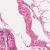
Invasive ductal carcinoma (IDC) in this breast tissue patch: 0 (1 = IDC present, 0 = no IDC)